Question: I have a regular H3 element with a custom font (Didot from Linotype) in italic style. See:

The issue is that Chrome is clipping parts of the type (such as the descenders and serifs) while other browsers display the type just fine. The H3 is not in any container with hidden overflows.
I've tried (without luck):
- 'overflow: visible'- 'text-rendering: optimizeLegibility;'- '* { overflow: visible !important; }'-
The only solution that has appeared to ever work is giving the H3 some left padding... but I feel this is an inappropriate solution as I would then have to shift all contents below headings the same amount to the right.
Thoughts?
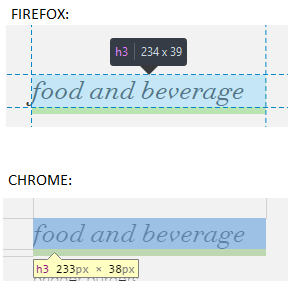
Answer: It appears that the text starts to be cut off when at least one CSS property that promotes the element to <URL> to make all letters fit inside the element boundaries, and compensate these paddings by transform or negative margins.